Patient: sex M, age 52
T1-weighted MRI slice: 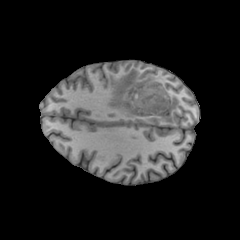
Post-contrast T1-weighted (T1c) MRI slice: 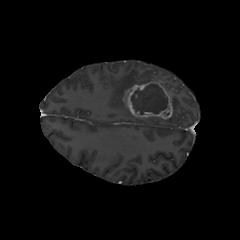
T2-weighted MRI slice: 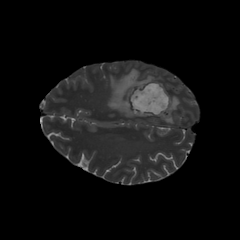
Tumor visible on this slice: yes
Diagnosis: Glioblastoma, IDH-wildtype
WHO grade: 4